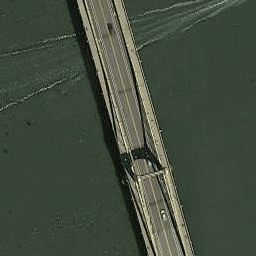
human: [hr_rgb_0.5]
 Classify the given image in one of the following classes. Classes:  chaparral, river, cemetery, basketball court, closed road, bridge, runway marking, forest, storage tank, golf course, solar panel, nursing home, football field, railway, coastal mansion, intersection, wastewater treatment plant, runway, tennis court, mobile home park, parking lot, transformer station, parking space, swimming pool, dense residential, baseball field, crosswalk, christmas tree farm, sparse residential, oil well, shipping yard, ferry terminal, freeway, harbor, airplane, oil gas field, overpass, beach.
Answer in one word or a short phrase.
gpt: bridge